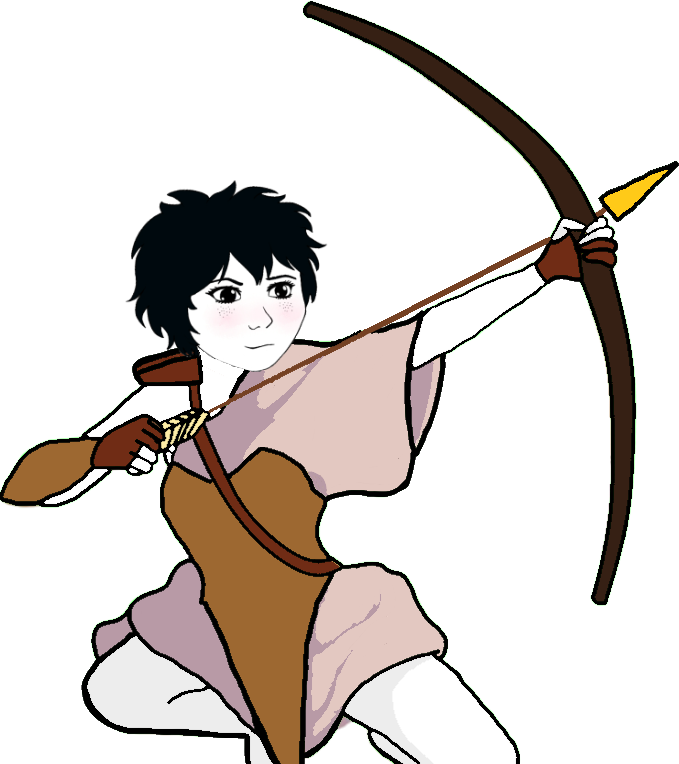
Label: 5_Tomboy